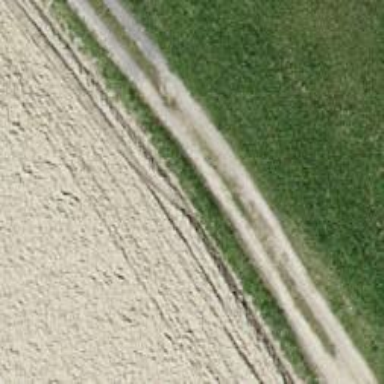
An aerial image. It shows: Dirt track road.